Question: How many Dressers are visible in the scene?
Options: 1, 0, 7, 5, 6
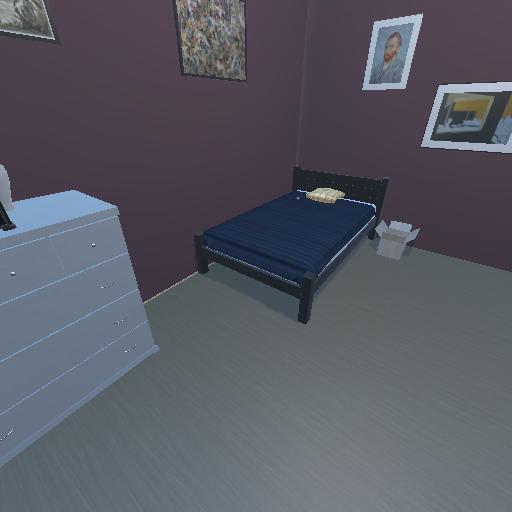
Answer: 1